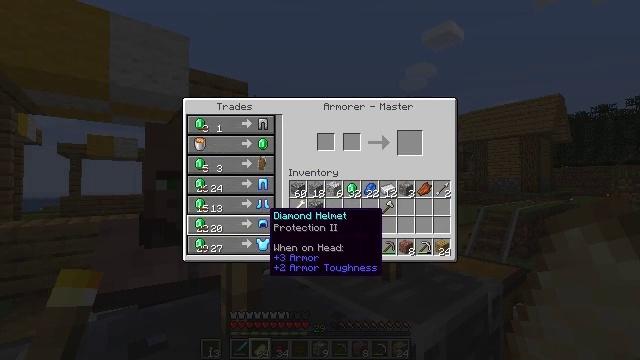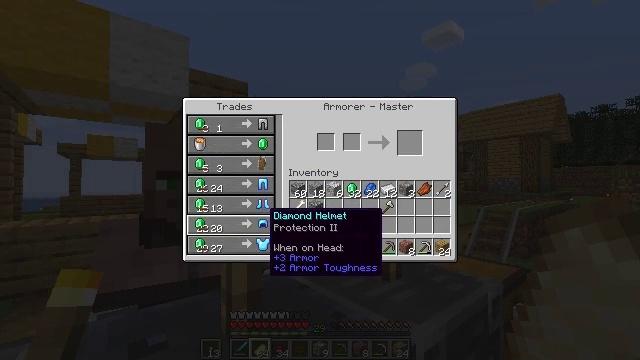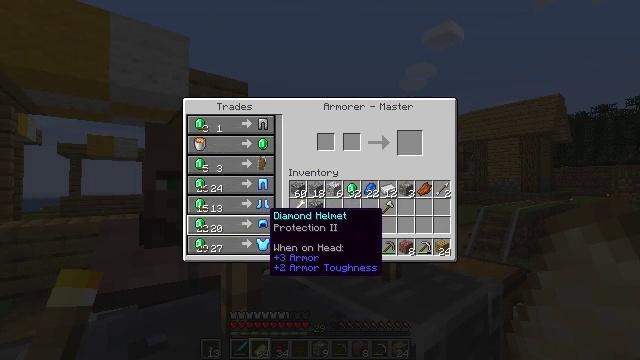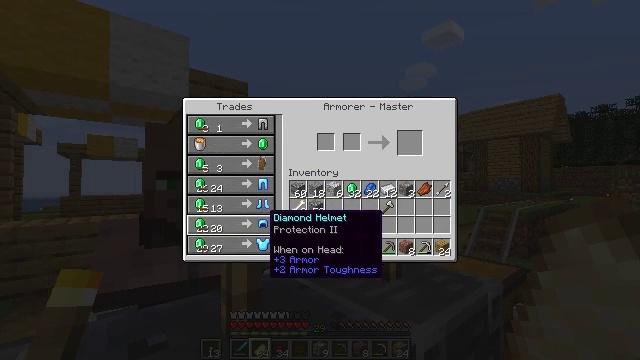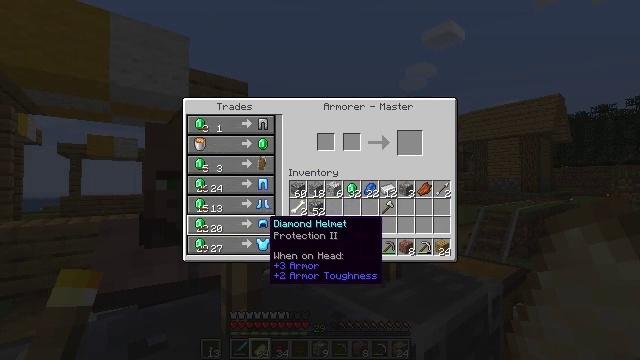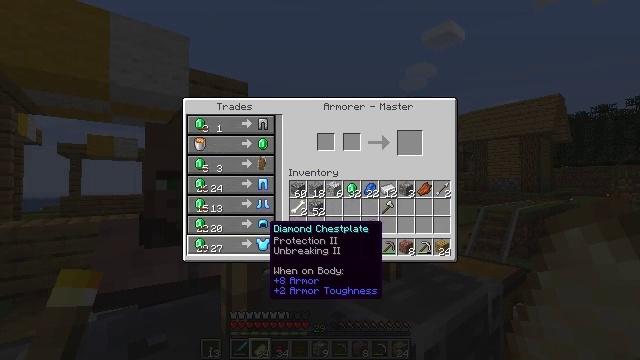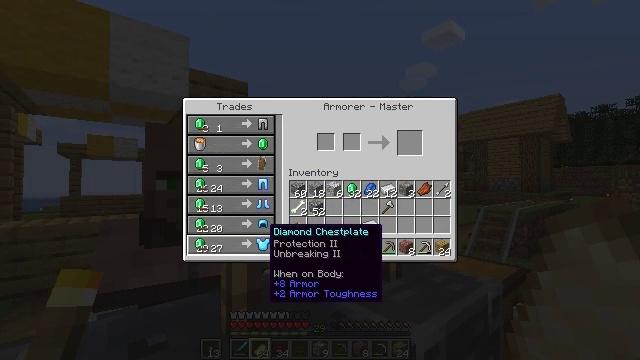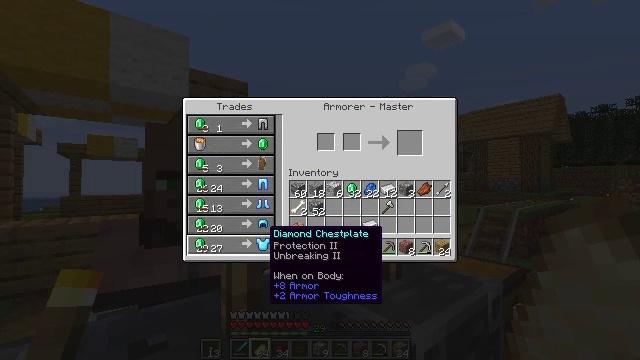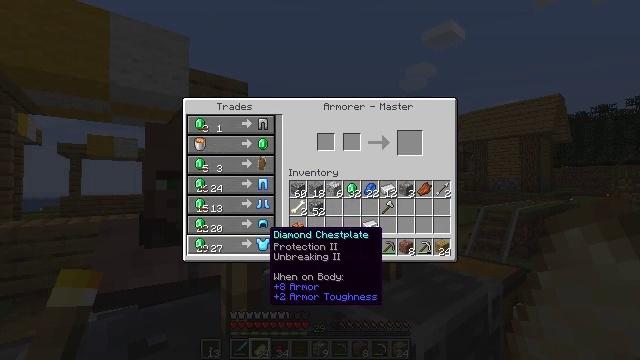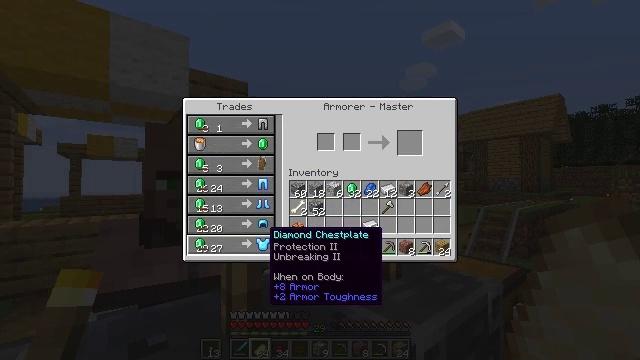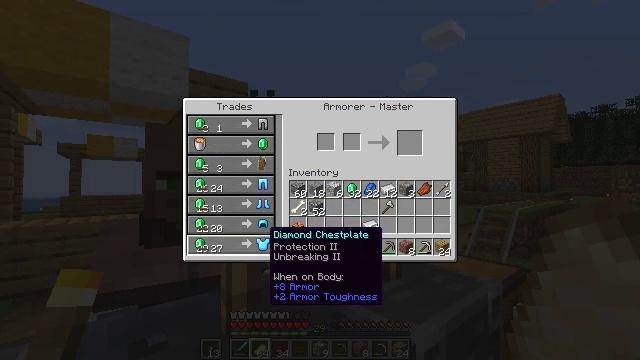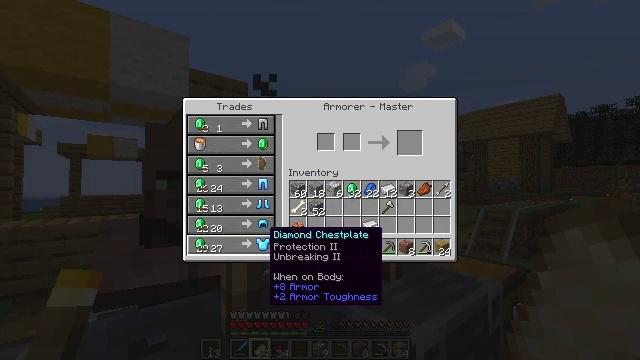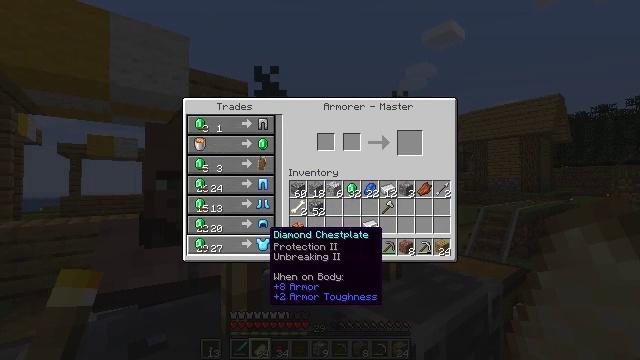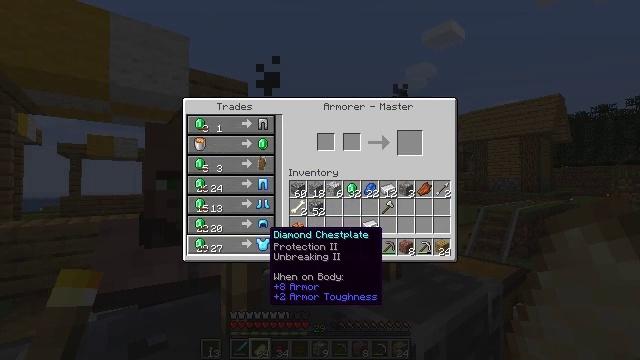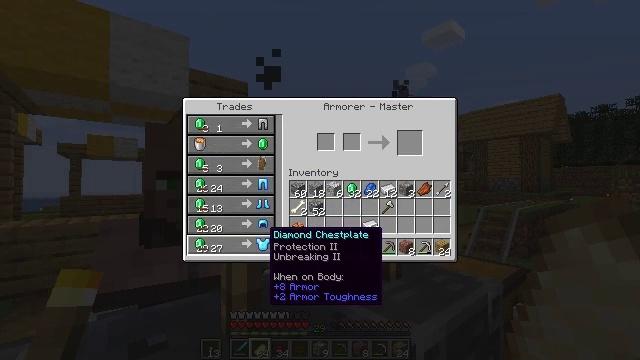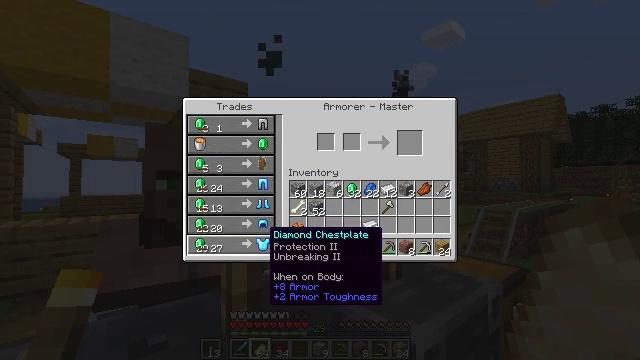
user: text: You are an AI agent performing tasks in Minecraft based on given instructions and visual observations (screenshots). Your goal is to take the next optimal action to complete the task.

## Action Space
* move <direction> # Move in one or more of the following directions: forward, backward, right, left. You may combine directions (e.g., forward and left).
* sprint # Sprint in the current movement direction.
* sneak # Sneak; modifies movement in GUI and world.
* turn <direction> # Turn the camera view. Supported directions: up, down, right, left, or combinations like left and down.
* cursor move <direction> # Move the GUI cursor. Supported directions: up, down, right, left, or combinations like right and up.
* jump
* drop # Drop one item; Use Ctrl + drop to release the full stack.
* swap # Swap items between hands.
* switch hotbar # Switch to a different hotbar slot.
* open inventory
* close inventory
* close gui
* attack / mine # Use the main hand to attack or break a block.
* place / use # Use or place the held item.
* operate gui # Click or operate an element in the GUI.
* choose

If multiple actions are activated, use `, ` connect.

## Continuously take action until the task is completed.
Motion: motion action
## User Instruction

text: Obtain a diamond axe by crafting it.
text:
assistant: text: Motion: no_op
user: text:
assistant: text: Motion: no_op
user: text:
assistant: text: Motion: no_op
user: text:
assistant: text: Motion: no_op
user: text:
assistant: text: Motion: no_op
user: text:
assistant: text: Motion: no_op
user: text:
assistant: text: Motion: no_op
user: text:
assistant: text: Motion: no_op
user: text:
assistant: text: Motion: no_op
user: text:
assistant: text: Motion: no_op
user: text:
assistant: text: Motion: no_op
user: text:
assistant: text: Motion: no_op
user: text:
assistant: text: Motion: no_op
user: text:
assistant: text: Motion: no_op
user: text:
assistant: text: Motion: no_op
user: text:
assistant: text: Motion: no_op
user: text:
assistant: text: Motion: no_op
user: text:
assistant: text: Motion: no_op
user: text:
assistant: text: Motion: no_op
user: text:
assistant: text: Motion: no_op
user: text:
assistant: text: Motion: no_op
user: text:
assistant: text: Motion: no_op
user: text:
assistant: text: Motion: no_op
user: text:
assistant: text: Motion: no_op
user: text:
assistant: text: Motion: no_op
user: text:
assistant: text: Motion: no_op
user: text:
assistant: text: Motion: no_op
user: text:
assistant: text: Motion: no_op
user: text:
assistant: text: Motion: no_op
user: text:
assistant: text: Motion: no_op